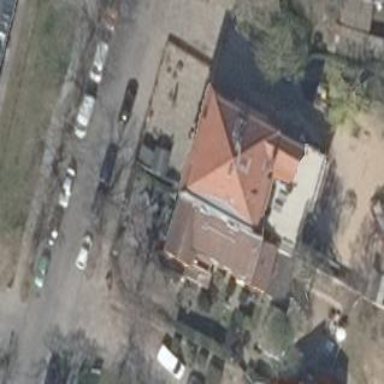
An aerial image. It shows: Kindergarten building.